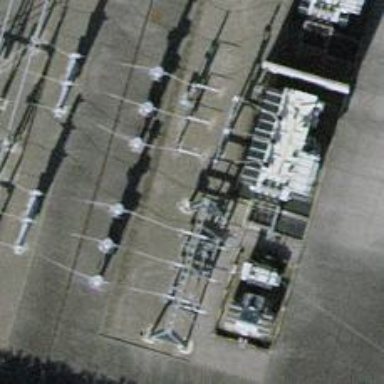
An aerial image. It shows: Bay for power lines.